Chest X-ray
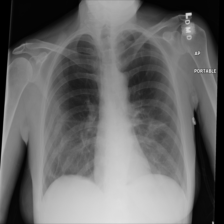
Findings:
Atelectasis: positive
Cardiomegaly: negative
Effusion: negative
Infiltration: negative
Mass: negative
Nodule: negative
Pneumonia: negative
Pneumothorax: positive
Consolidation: negative
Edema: negative
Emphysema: negative
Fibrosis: negative
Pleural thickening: negative
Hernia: negative